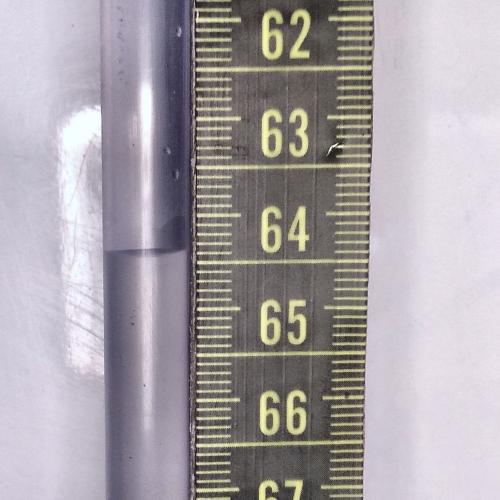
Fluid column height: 64.4 cm